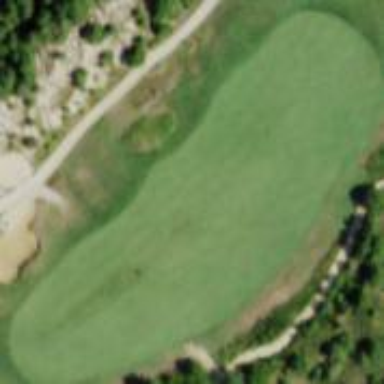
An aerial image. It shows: Golf fairway surrounded by grass.